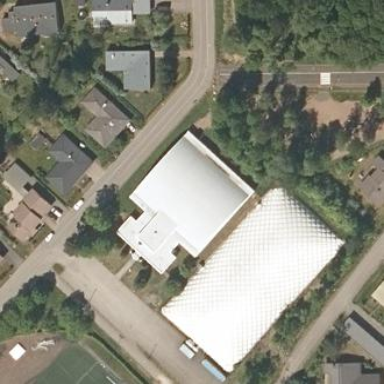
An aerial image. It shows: Building with round roof.